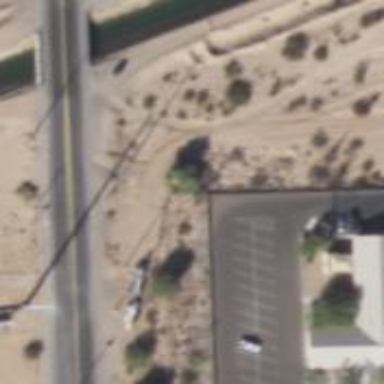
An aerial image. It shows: Power pole.